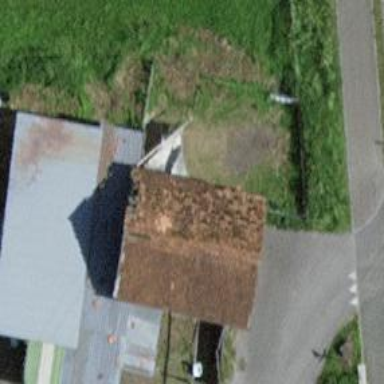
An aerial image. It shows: Shed building.